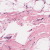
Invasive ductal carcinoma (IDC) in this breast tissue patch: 0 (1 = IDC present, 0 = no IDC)